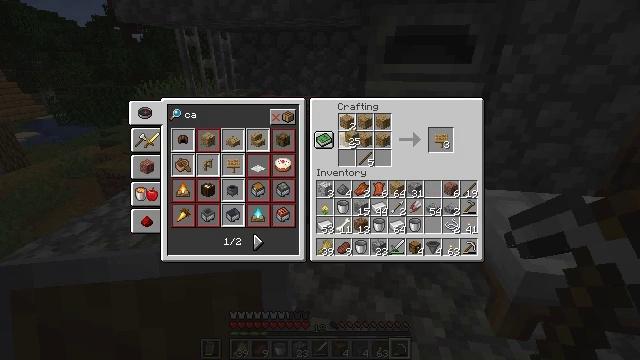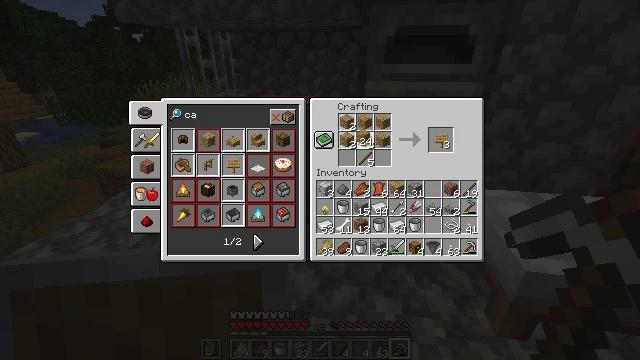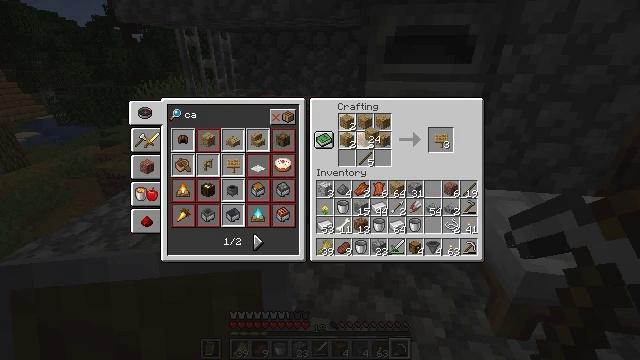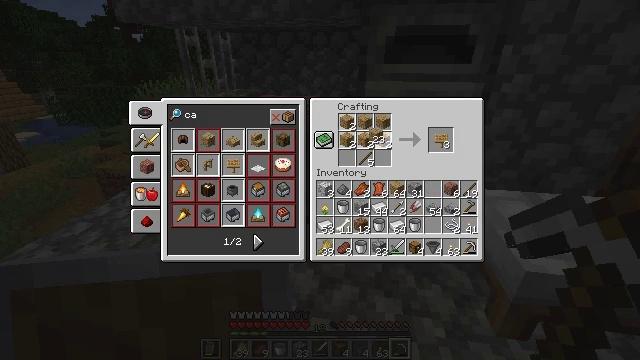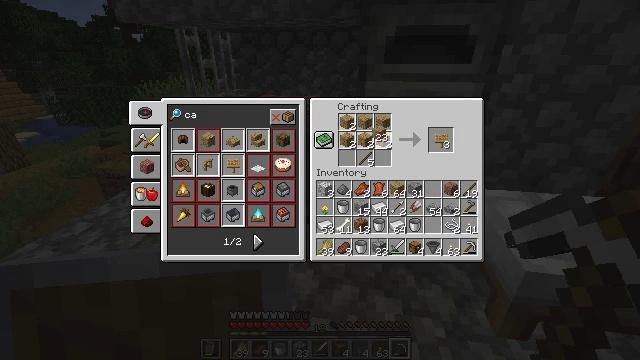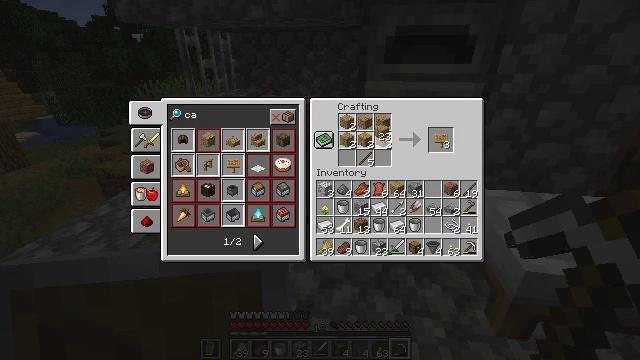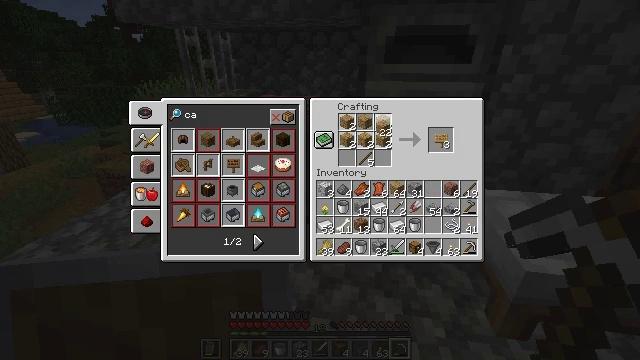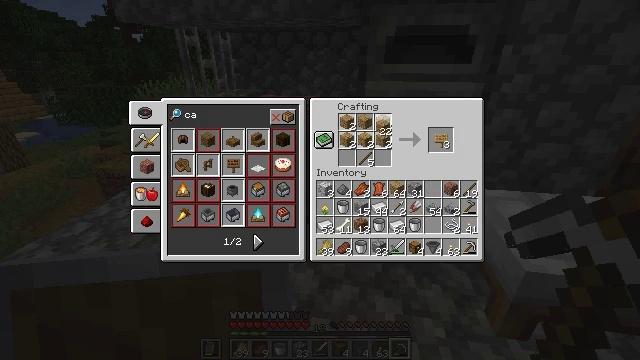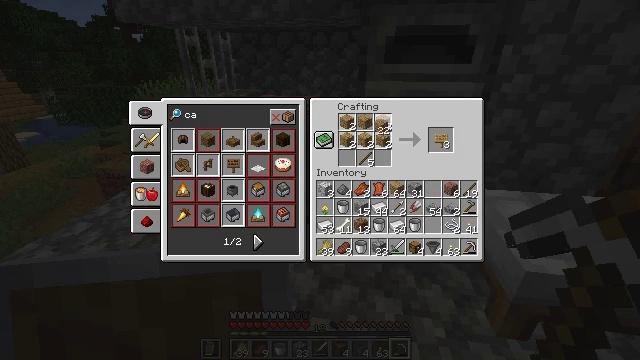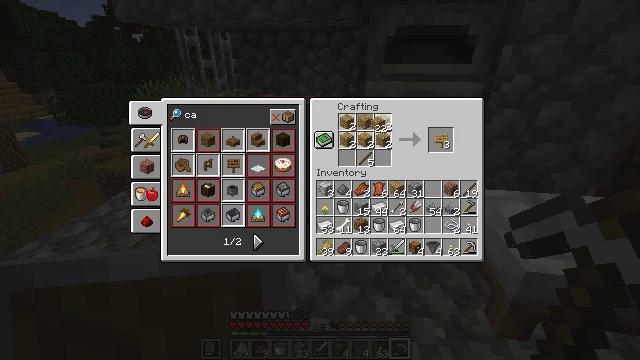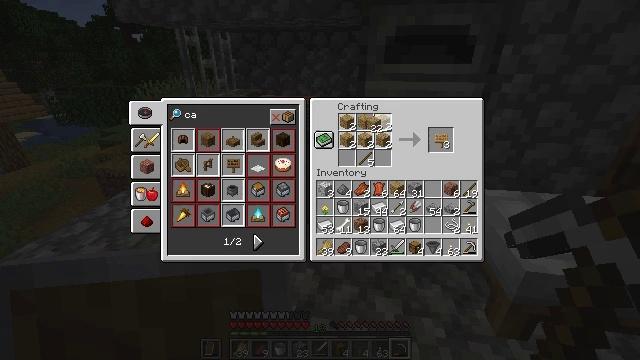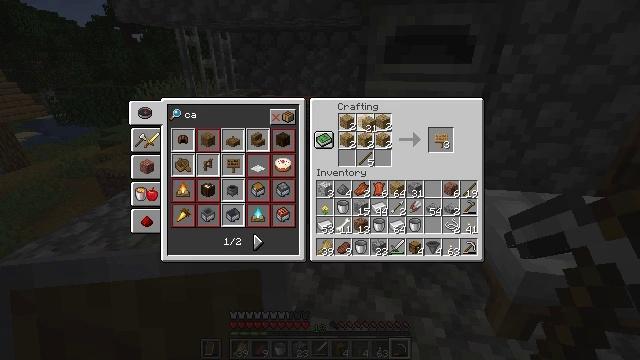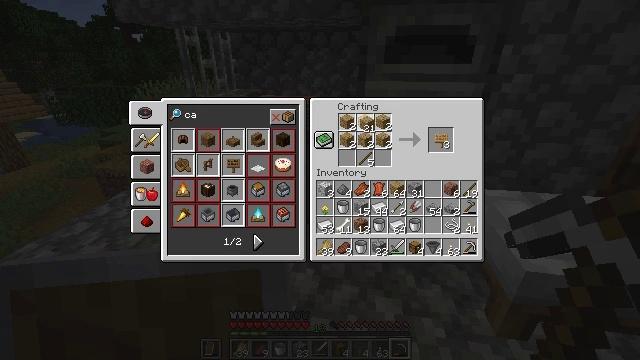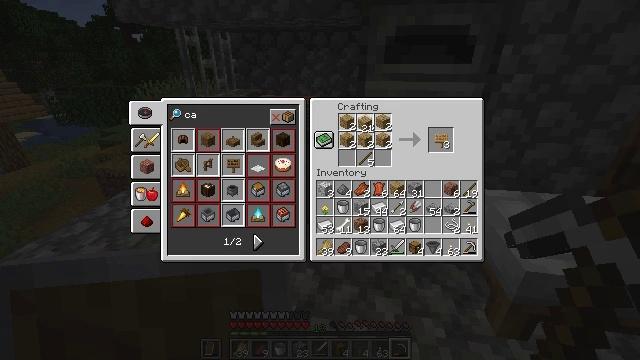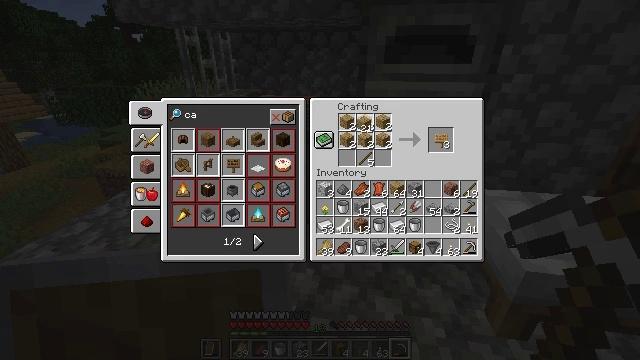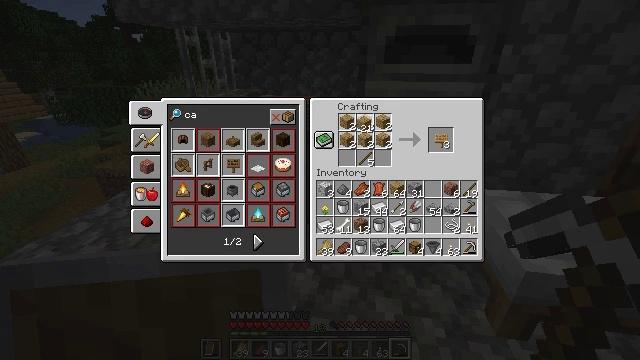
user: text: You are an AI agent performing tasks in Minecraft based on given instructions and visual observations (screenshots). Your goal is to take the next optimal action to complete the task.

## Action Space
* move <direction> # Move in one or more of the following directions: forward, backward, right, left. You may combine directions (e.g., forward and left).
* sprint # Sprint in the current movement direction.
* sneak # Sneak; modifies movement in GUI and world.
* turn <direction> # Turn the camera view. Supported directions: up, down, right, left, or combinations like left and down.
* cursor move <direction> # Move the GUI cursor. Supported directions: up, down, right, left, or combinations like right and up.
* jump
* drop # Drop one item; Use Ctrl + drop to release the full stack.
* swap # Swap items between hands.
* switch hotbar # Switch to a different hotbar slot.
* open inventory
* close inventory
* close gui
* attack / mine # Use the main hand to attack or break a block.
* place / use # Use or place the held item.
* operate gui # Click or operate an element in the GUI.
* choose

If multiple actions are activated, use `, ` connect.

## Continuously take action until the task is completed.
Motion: motion action
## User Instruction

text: Open the crafting interface to craft an oak sign.
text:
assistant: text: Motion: turn right, use / place
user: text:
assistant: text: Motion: turn right, use / place
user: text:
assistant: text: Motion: use / place
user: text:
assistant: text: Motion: use / place
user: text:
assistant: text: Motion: use / place
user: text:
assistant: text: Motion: use / place
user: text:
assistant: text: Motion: use / place
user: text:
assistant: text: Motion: use / place
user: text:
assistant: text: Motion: use / place
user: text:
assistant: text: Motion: use / place
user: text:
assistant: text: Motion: use / place
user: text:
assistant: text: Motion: use / place
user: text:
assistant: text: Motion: use / place
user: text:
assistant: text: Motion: use / place
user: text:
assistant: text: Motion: use / place
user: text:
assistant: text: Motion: use / place
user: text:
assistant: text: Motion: turn right
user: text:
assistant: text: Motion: turn right and down
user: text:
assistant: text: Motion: turn right and down
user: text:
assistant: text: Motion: no_op
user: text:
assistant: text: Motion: no_op
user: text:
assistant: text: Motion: turn down
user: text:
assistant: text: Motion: no_op
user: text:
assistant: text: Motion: no_op
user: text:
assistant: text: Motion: no_op
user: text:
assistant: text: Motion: no_op
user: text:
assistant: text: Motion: no_op
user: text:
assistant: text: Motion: attack / mine
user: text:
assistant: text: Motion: attack / mine
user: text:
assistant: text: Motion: attack / mine